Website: lowes
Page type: review-order
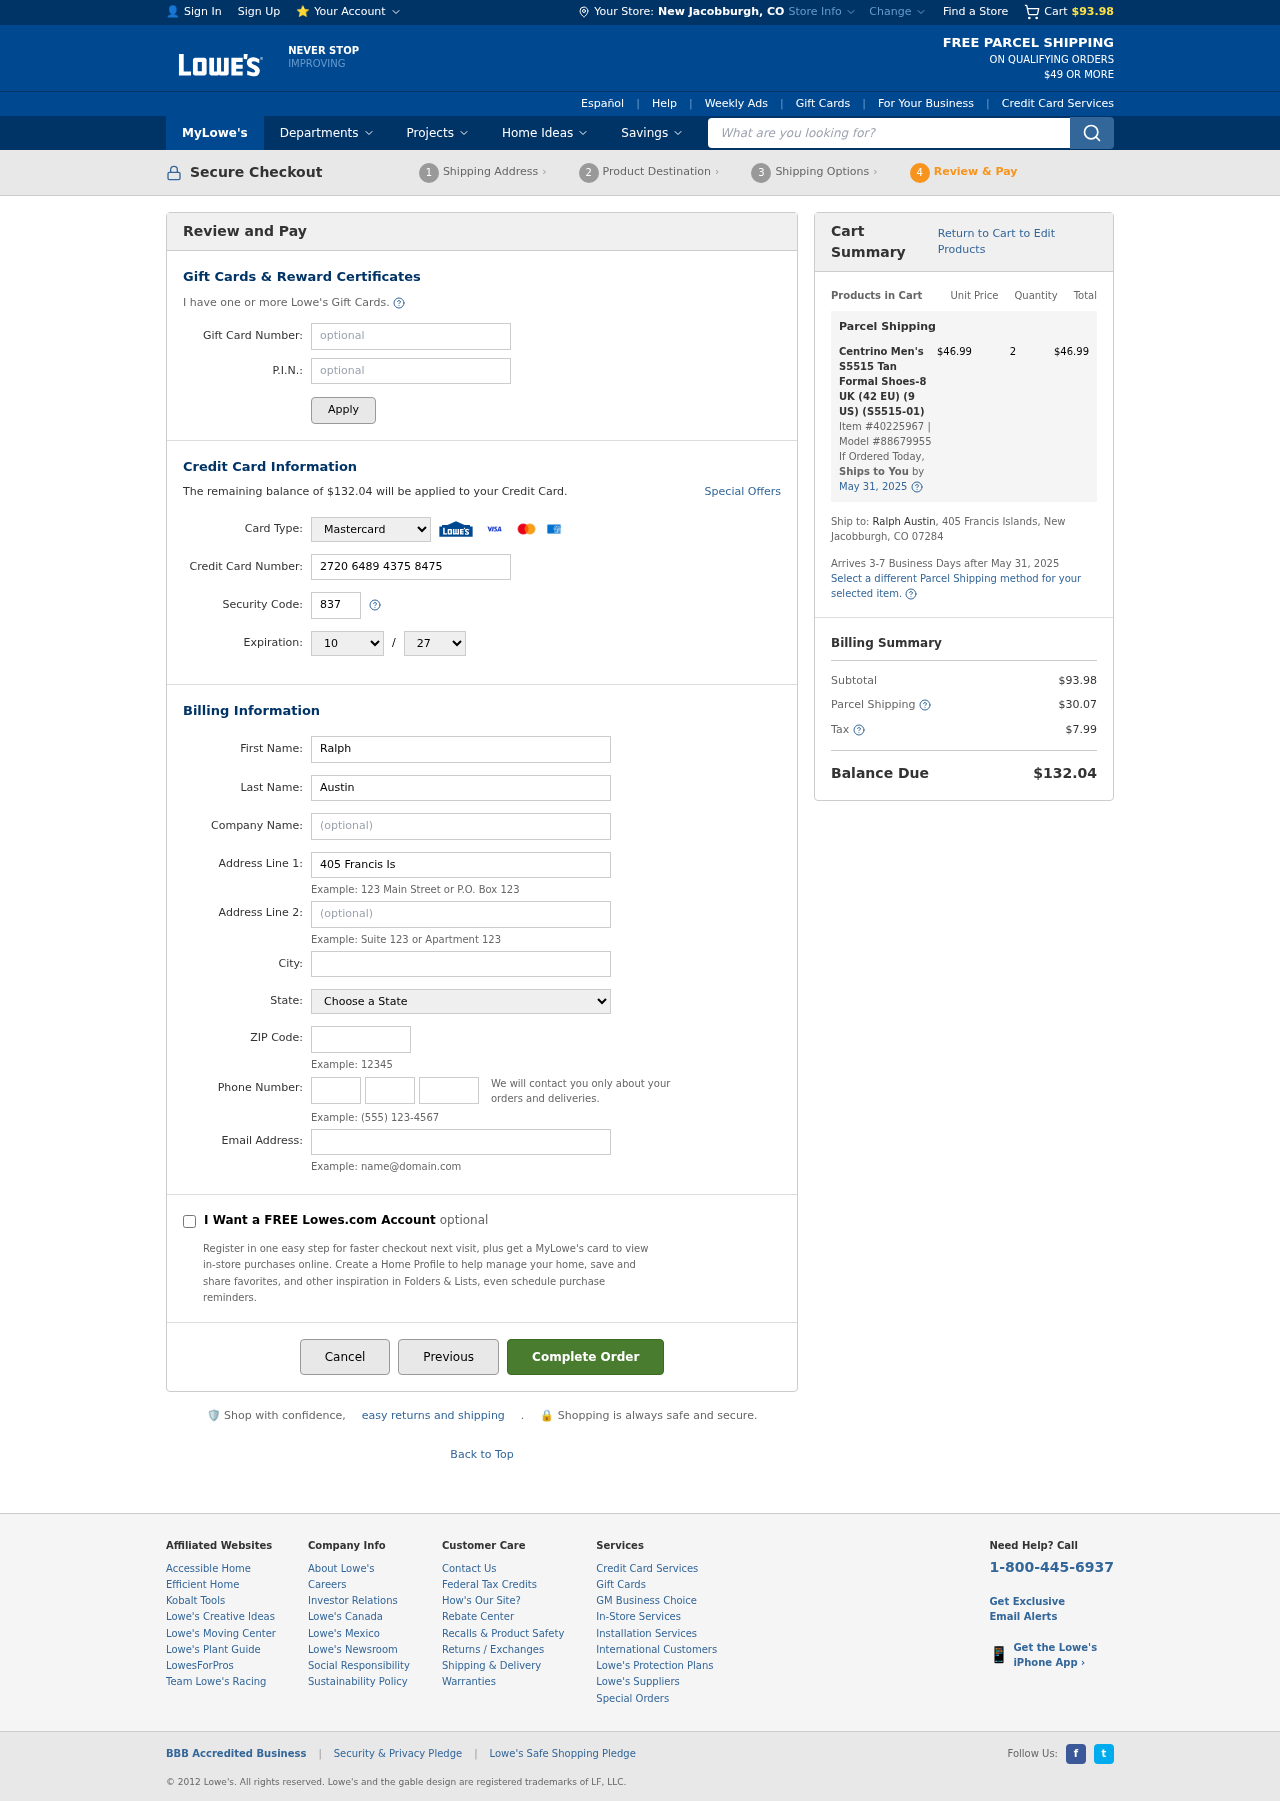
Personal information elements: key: PII_CARD_CVV
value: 837
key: PII_CARD_EXPIRY_MONTH
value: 10
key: PII_CARD_EXPIRY_YEAR
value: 27
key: PII_CARD_NUMBER
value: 2720 6489 4375 8475
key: PII_CARD_TYPE
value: Mastercard
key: PII_CITY
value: New Jacobburgh
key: PII_CITY_STATE
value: New Jacobburgh, CO
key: PII_EMAIL
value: raustin@hotmail.com
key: PII_FIRSTNAME
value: Ralph
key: PII_LASTNAME
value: Austin
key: PII_PHONE_AREA
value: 758
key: PII_PHONE_PREFIX
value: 880
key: PII_PHONE_SUFFIX
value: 9802
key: PII_POSTCODE
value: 07284
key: PII_STATE
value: Colorado
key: PII_STREET
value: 405 Francis Islands
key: PII_STREET2
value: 405 Francis Islands
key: PII_STREET2
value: Apt. 718
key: PII_FULLNAME2
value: Ralph Austin
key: PII_CITY_STATE_ZIP2
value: New Jacobburgh, CO 07284
Product elements: key: PRODUCT1_NAME
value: Centrino Men's S5515 Tan Formal Shoes-8 UK (42 EU) (9 US) (S5515-01)
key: PRODUCT1_PRICE
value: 46.99
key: PRODUCT1_QUANTITY
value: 2
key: PRODUCT1_ITEM_NUMBER
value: Item #40225967
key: PRODUCT1_MODEL_NUMBER
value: Model #88679955
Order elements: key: ORDER_SUBTOTAL
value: $93.98
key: ORDER_BALANCE_DUE
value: $132.04
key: ORDER_SHIPPING_DATE
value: May 31, 2025
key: ORDER_ITEM_TOTAL
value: $46.99
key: ORDER_SHIPPING_DATE2
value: May 31, 2025
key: ORDER_SHIPPING_COST
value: $30.07
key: ORDER_TAX
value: $7.99
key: ORDER_TOTAL
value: $132.04
Search elements: key: HEADER_SEARCH
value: What are you looking for?